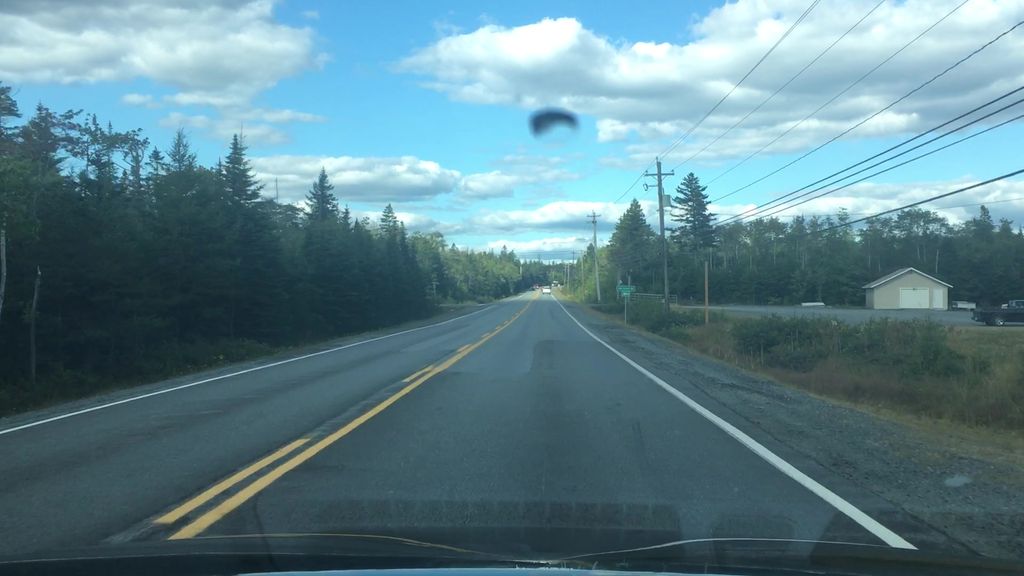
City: halifax